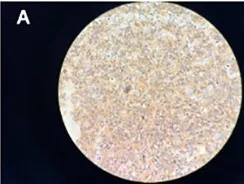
Immunohistochemistry. Smooth muscle actin.
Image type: pathology (immunostaining)